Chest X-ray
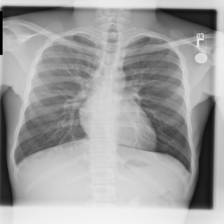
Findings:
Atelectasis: negative
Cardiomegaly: negative
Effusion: negative
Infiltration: negative
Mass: negative
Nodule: negative
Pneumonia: negative
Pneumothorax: negative
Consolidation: negative
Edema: negative
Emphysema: negative
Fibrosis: negative
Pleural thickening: negative
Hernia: negative